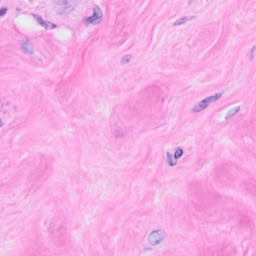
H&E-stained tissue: Breast